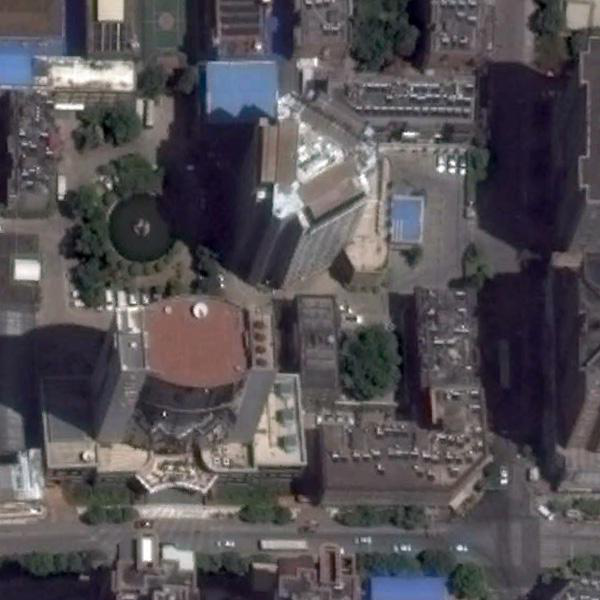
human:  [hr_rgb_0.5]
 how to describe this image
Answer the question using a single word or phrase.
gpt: commercial